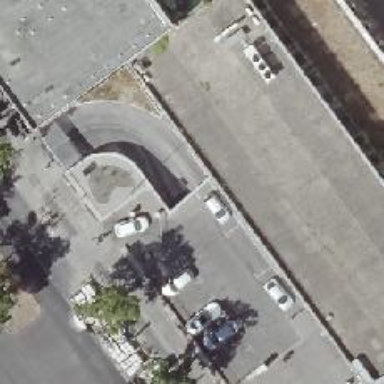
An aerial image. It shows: Parking entrance.